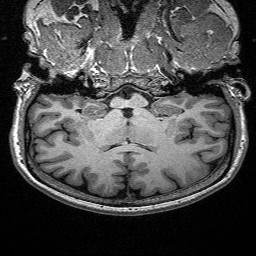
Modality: T1w
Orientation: sagittal
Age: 26
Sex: male
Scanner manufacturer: siemens
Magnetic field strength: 3 T
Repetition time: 2.4 s
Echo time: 0.03 s